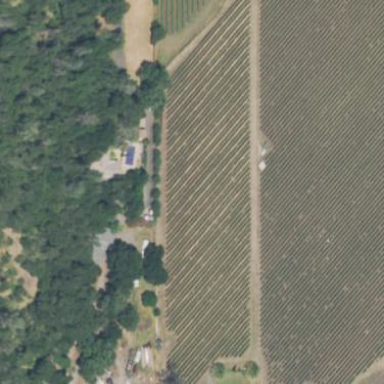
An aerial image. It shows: Vineyard growing wine grapes.